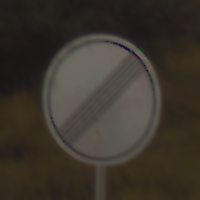
Verkehrszeichen: EndeSaemtlicherBegrenzungen
Umgebung: Outdoor, Nature
Tageszeit: Night
Wetter: Clear
Licht: Natural
Jahreszeit: NotSpecified
Kontrast: LowContrast